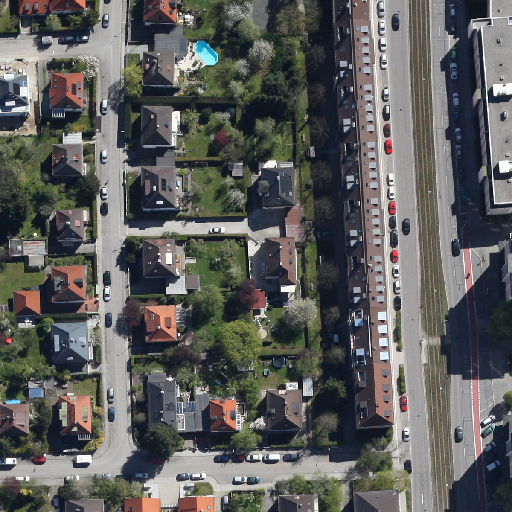
Referring expression: vehicle driving on the road